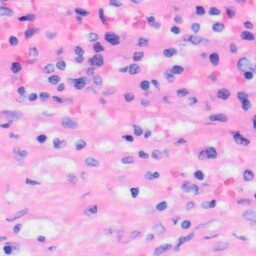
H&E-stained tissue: Liver